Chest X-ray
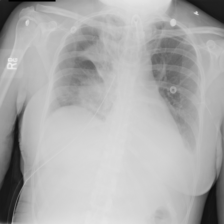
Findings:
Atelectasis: negative
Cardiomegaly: negative
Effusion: negative
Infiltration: negative
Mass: negative
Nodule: negative
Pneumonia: negative
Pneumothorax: negative
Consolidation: negative
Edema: negative
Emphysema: negative
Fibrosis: negative
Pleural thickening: negative
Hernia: negative